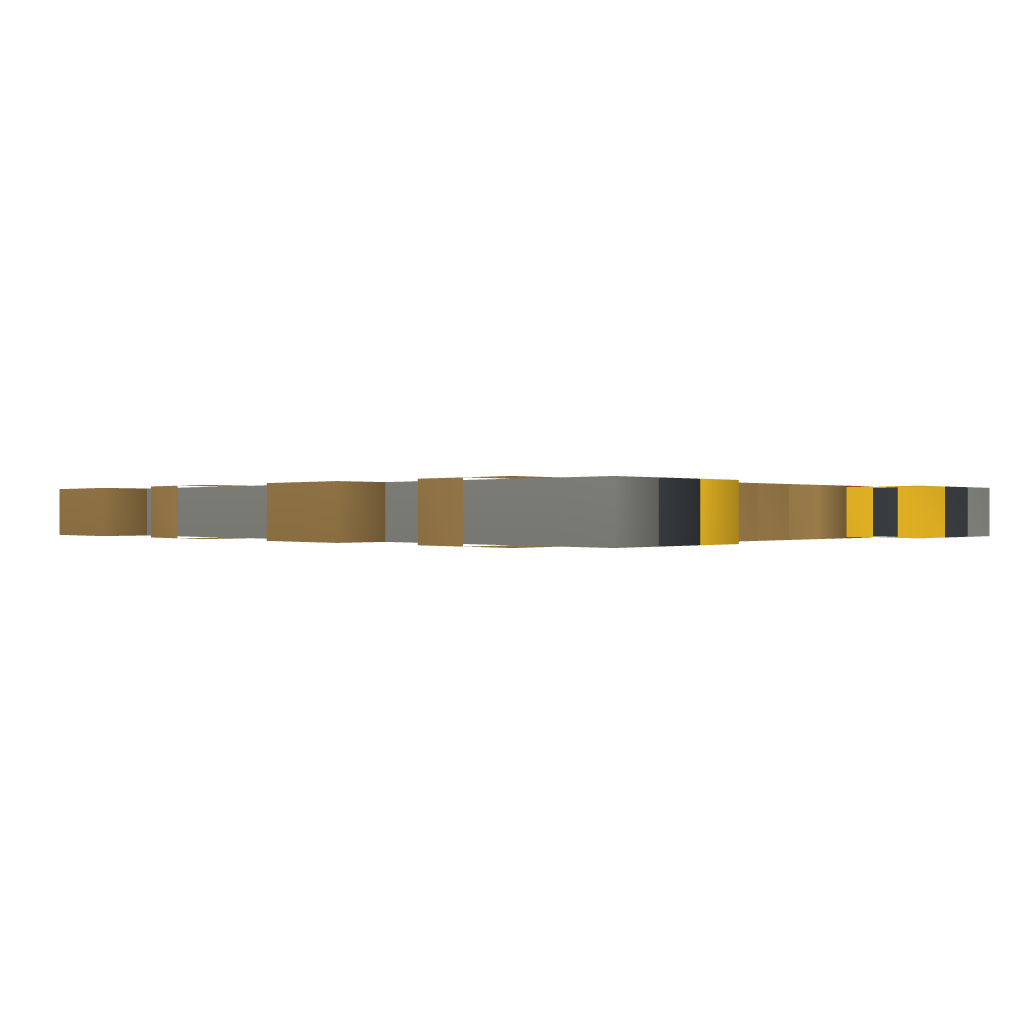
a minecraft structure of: Powered Rail